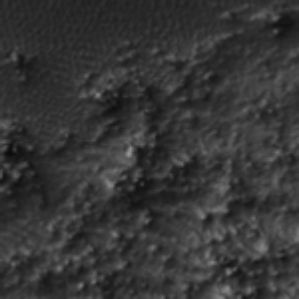
Label: frost